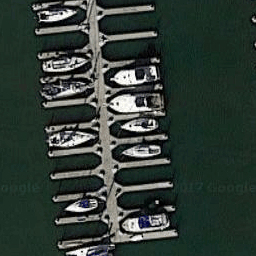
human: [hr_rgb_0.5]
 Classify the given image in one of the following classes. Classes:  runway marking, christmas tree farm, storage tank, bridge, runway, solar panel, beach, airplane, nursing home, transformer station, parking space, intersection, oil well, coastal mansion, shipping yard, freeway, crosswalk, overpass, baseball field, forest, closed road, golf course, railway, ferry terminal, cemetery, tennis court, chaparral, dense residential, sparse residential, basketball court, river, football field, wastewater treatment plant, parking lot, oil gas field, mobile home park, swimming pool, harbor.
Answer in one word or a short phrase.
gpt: harbor